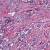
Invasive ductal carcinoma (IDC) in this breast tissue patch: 1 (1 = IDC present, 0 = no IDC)